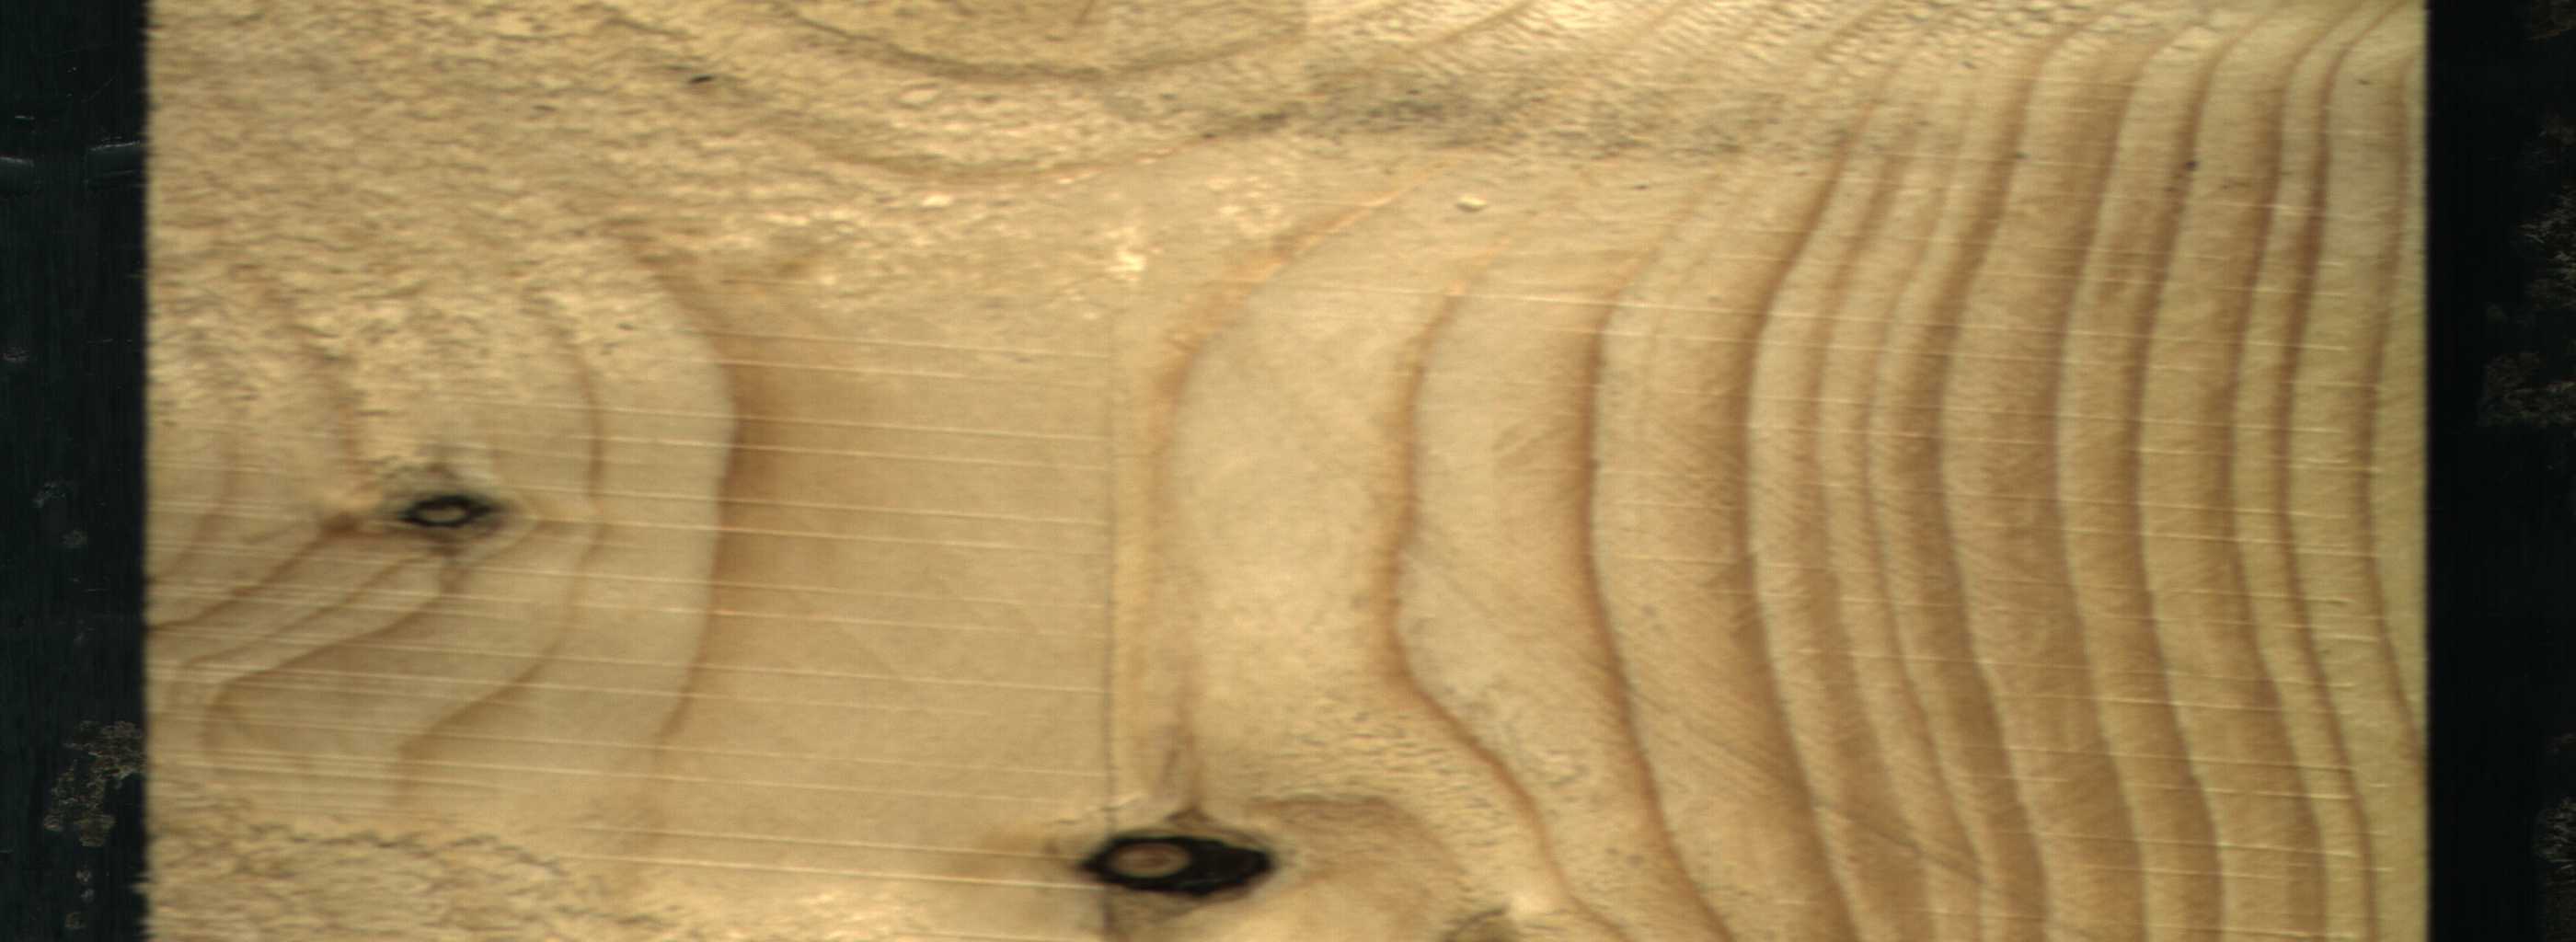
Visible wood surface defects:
Dead_Knot
Dead_Knot